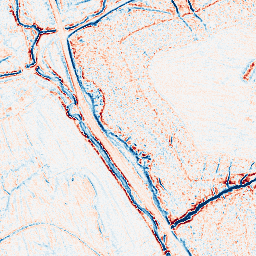
Category: edge_preserving
Decomposition family: anisotropic_diffusion
Decomposition parameters: iterations: 5
kappa: 30
gamma: 0.2
Upsampling method: quartic
Upsampling parameters: scale: 2
Upsampling scale: 2